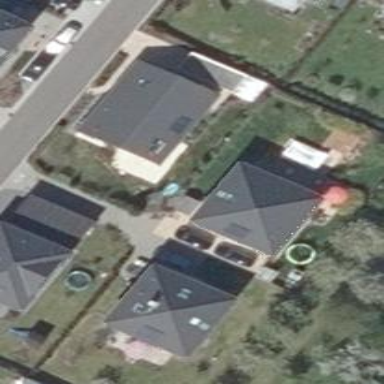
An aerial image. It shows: Driveway in living street.